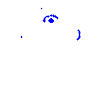
Particle: pion